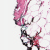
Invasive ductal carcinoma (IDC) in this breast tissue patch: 0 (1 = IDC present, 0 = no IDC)